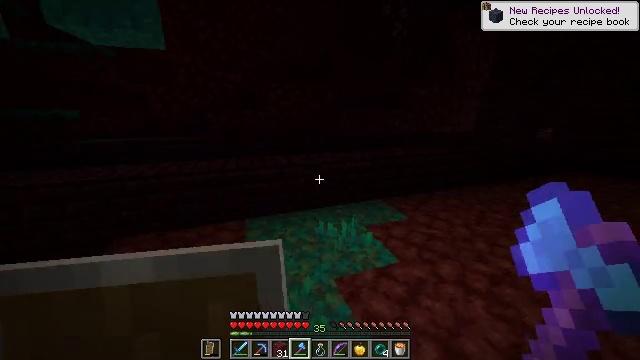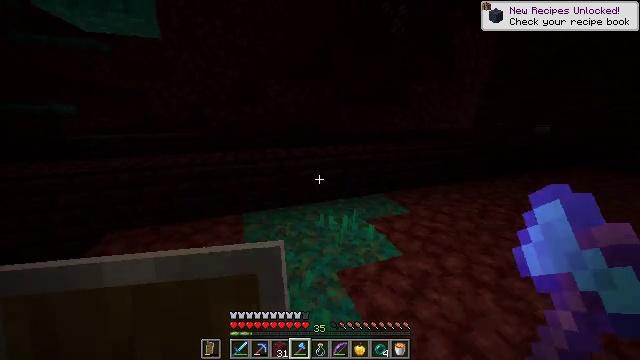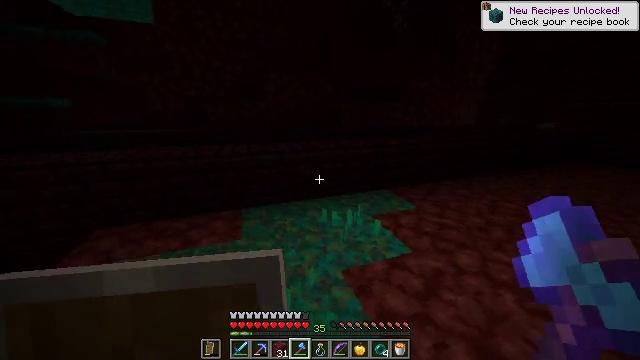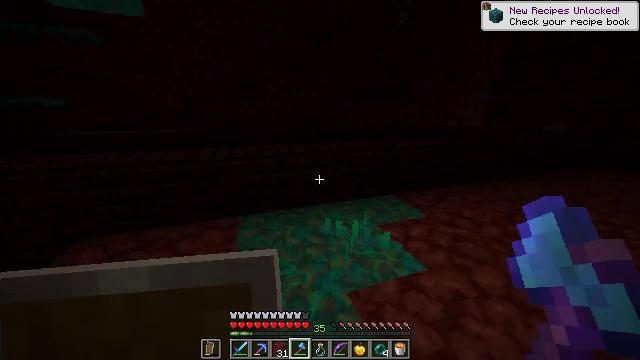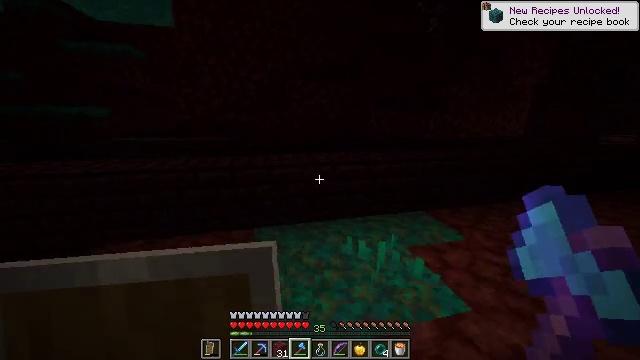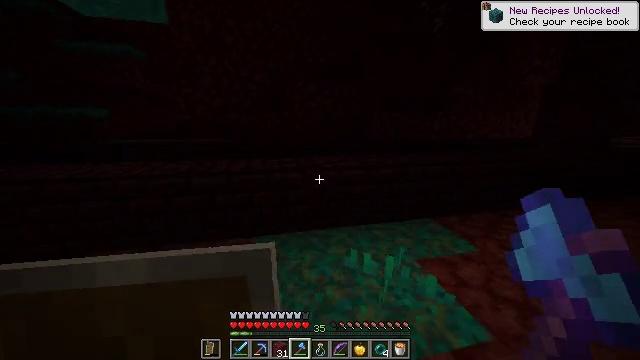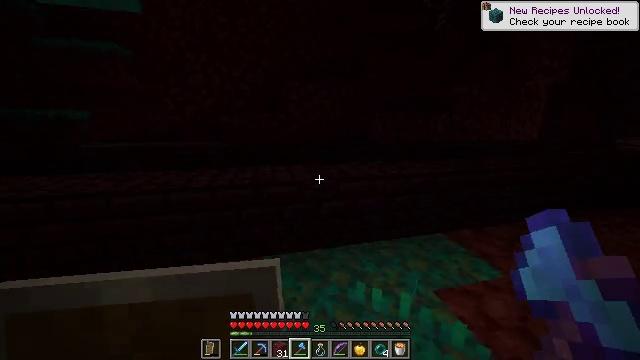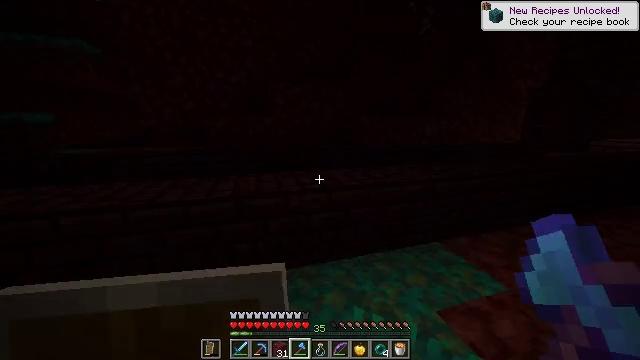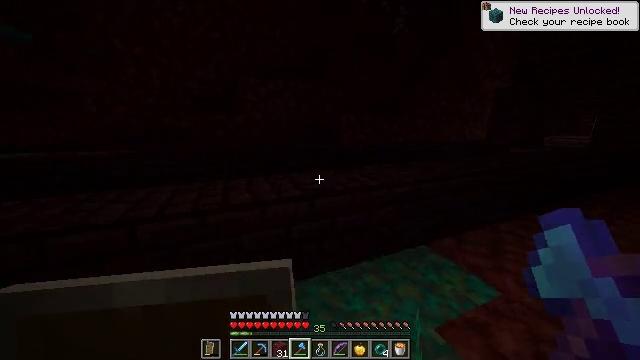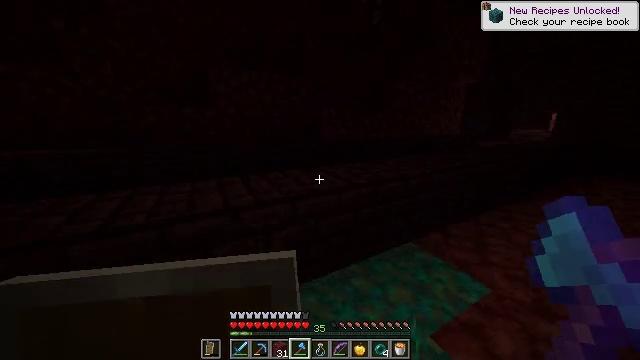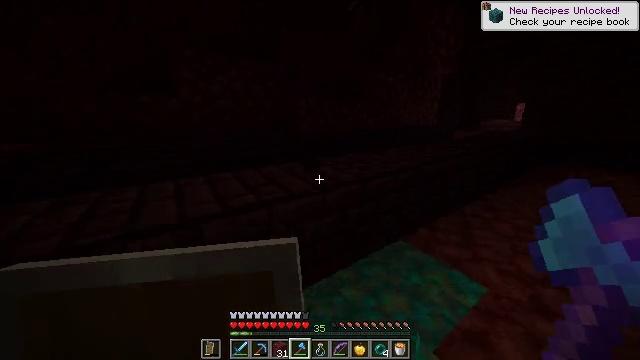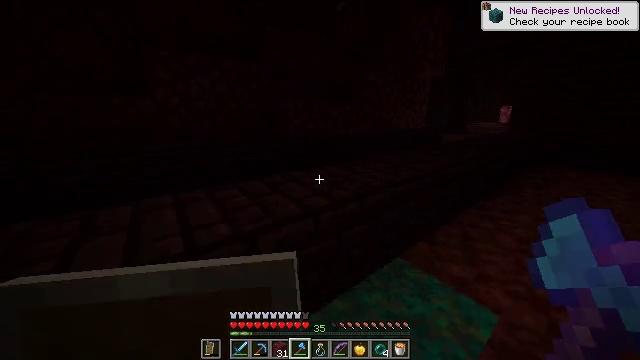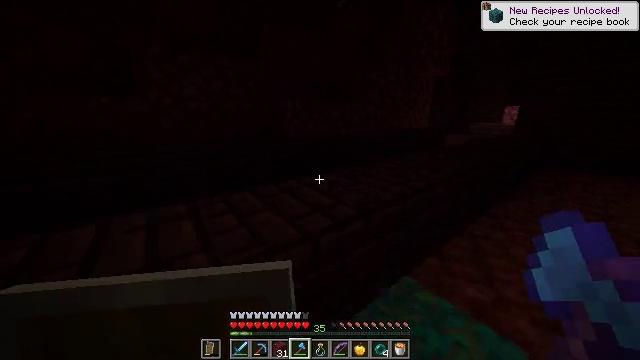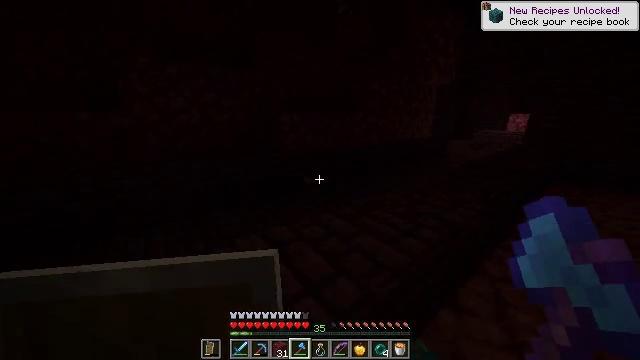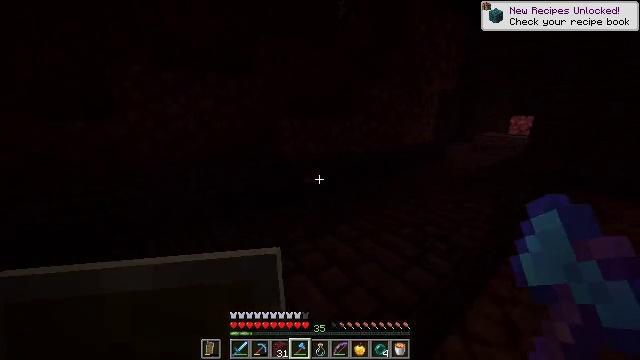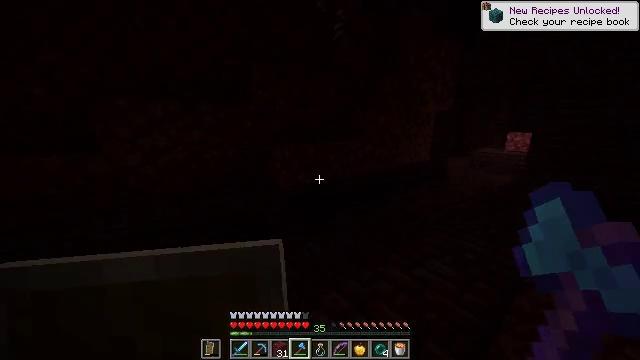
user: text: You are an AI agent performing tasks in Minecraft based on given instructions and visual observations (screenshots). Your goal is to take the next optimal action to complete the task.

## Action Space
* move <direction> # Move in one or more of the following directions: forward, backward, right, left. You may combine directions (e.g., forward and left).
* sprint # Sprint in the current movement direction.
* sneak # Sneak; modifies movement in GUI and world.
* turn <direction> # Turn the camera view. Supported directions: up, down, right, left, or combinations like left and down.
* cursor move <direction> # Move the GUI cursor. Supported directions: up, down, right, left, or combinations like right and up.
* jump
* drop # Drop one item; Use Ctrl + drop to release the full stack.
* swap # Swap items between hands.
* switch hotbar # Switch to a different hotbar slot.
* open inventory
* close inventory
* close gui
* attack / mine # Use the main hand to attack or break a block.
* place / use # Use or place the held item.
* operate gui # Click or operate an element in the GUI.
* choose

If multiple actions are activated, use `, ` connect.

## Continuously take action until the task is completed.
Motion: motion action
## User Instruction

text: Interact with the crafting table to convert a warped stem into warped planks.
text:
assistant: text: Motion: move forward, sprint
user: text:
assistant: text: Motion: move forward, sprint
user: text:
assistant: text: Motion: move forward, sprint
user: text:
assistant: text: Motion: move forward, sprint, turn left and up
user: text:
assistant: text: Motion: move forward, sprint
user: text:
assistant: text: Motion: move forward, sprint
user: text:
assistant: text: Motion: move forward, sprint, turn right
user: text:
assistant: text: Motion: move forward, sprint, turn right
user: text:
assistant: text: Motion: move forward, sprint, turn right and down
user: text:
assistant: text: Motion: move forward, sprint, turn right and down
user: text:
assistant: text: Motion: move forward, sprint, turn right
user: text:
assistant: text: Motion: move forward, sprint
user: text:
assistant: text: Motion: move forward, sprint, jump
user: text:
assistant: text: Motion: move forward, sprint, jump
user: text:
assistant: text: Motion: move forward, sprint, turn up, jump
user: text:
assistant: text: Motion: move forward, sprint, jump
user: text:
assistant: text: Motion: move forward, sprint, turn right, jump
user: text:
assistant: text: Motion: move forward, sprint, turn right
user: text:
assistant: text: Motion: move forward, turn right
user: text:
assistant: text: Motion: move forward, turn right, open inventory
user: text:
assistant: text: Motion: open inventory
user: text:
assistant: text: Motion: cursor move right and up, open inventory
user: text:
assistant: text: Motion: cursor move right and up
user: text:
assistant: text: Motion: no_op
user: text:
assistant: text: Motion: cursor move down
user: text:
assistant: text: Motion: cursor move down
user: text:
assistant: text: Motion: cursor move down
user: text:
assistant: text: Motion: no_op
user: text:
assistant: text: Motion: no_op
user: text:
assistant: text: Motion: cursor move left